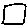
Label: square